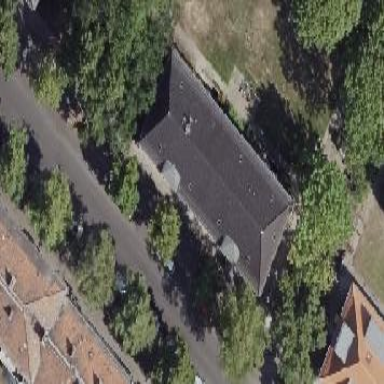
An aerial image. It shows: Hipped-roof building with apartments.